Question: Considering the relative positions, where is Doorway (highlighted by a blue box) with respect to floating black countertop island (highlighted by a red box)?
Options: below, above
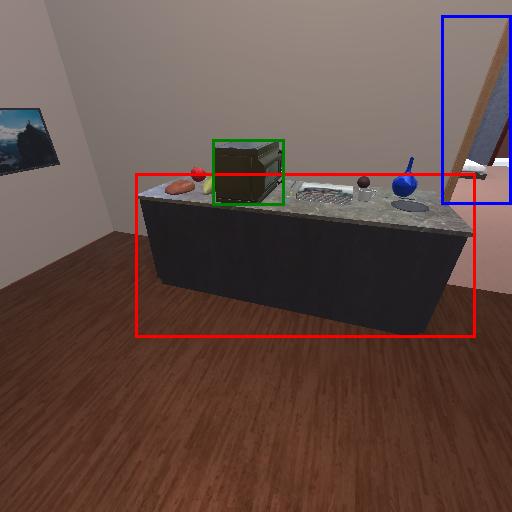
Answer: below